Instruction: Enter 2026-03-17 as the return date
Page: home
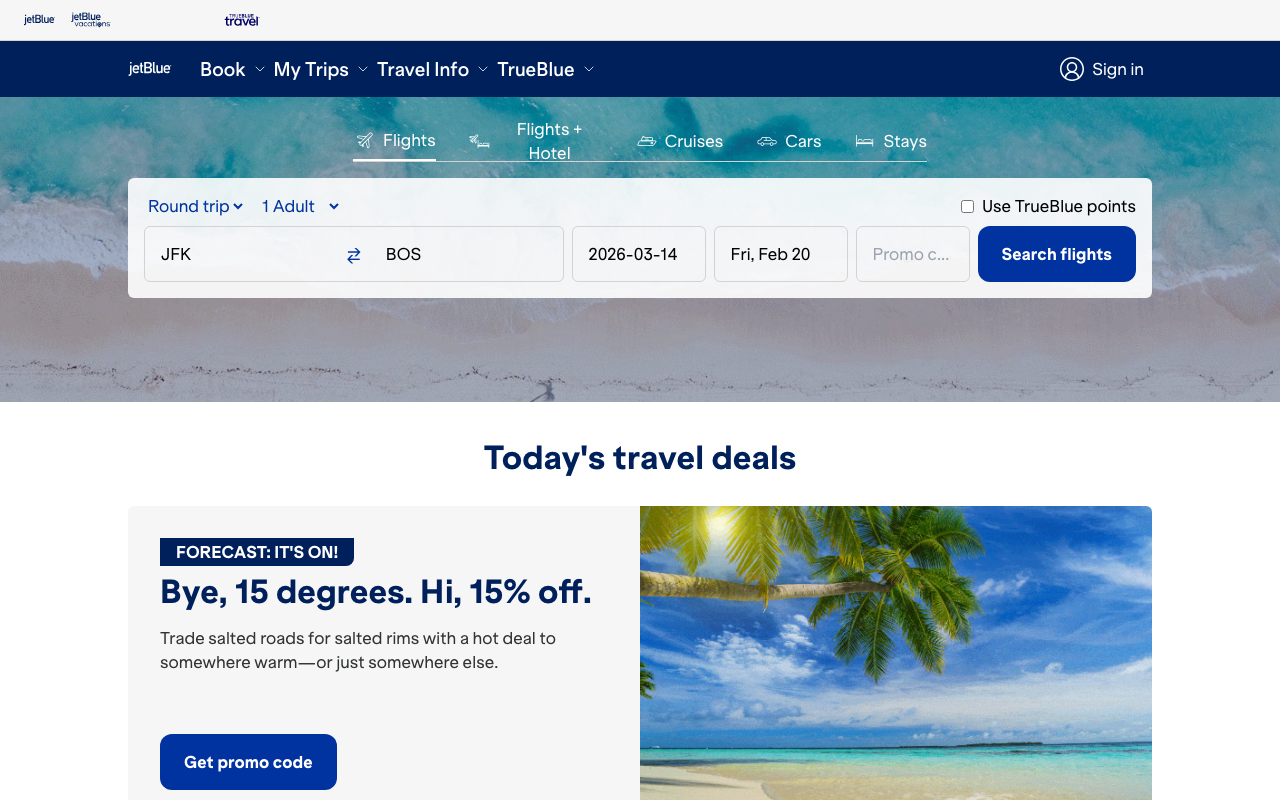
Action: type